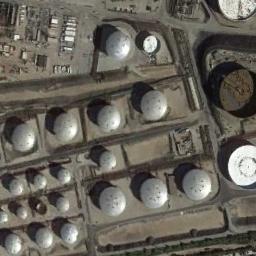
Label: storage_tank